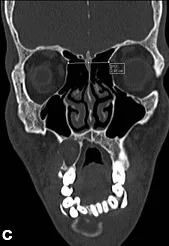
Linear measurements showing increased inter-canthal, orbit globe distance.
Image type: radiology (ct)